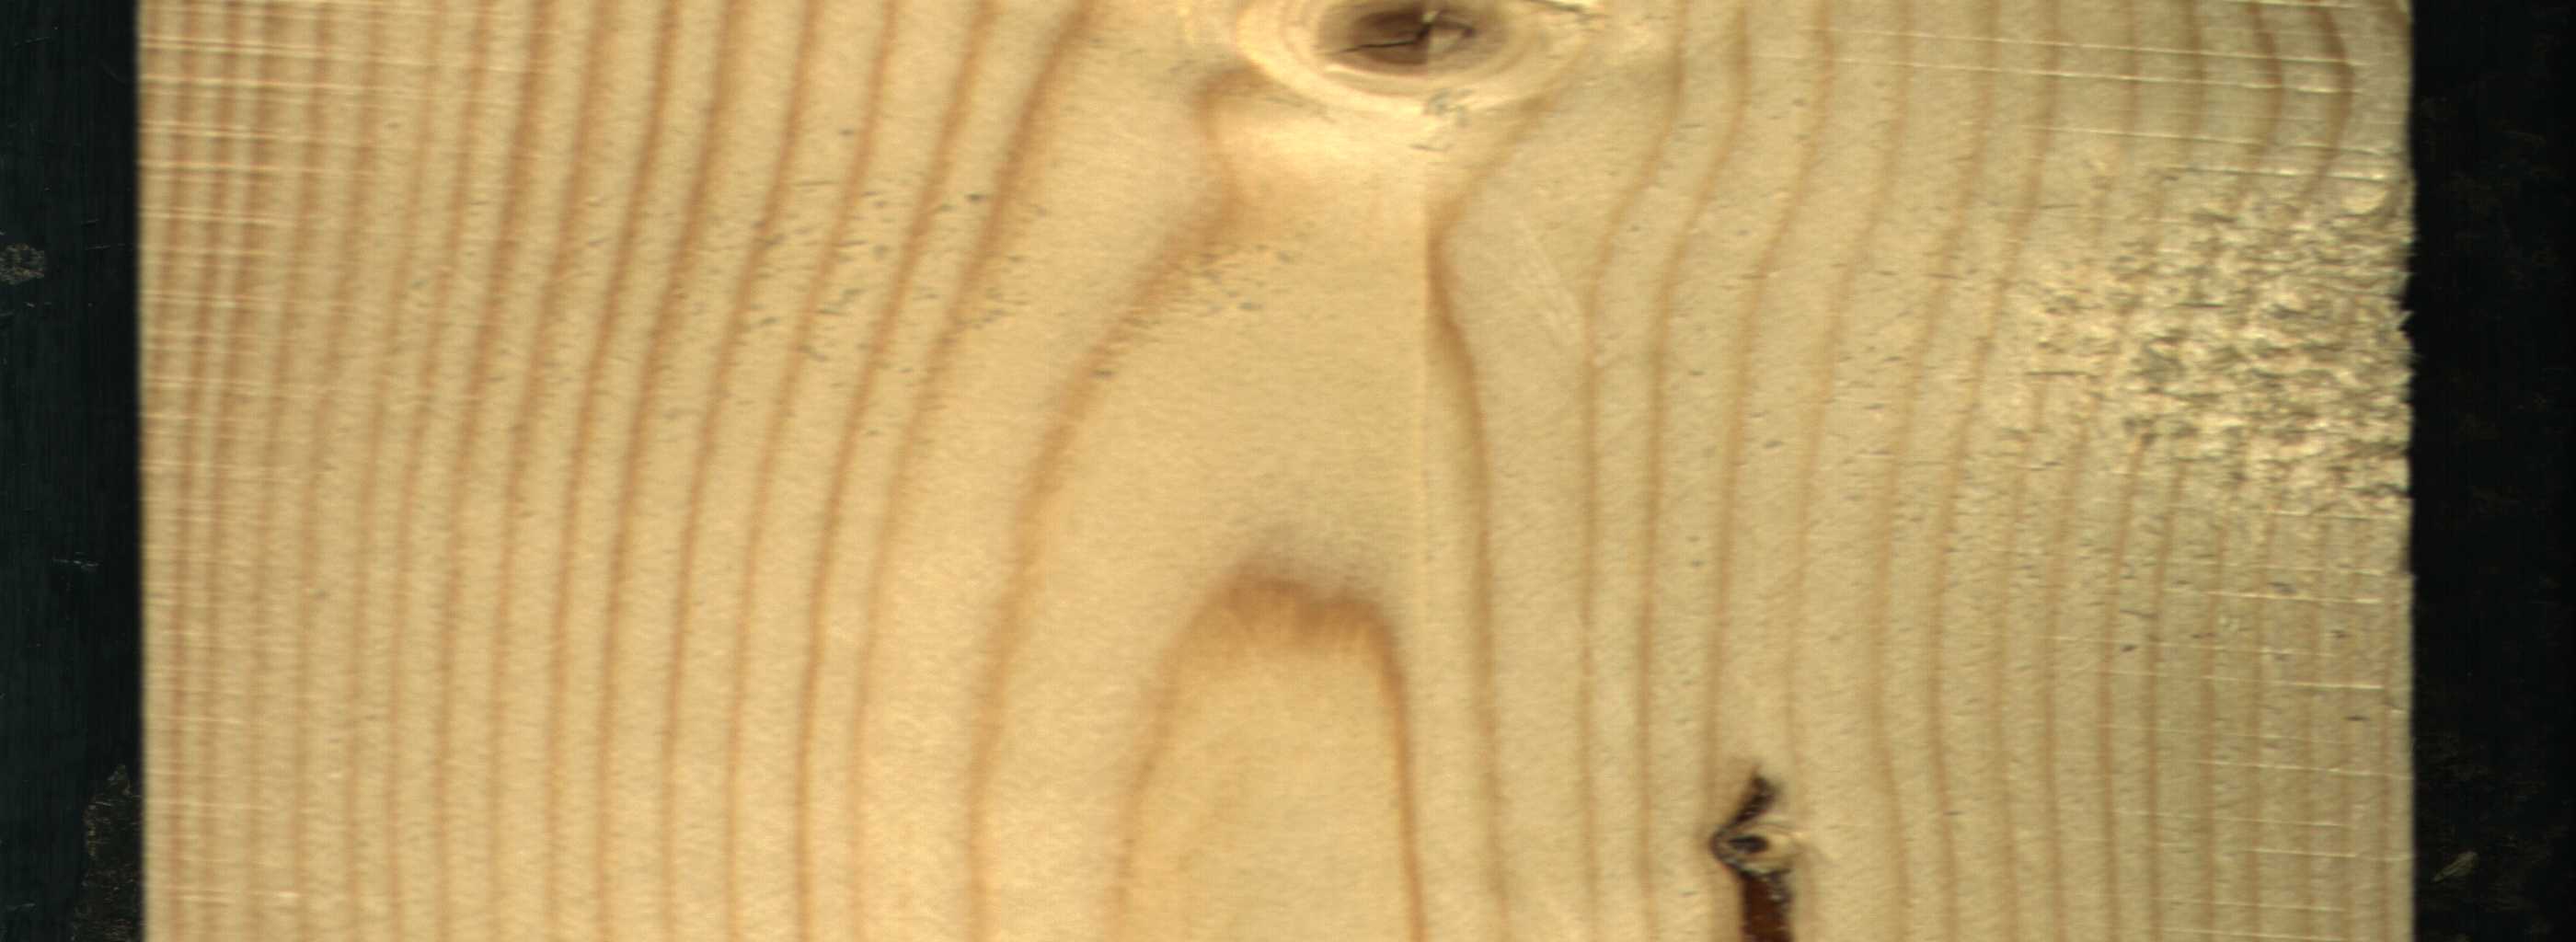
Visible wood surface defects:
resin
Crack
knot_with_crack